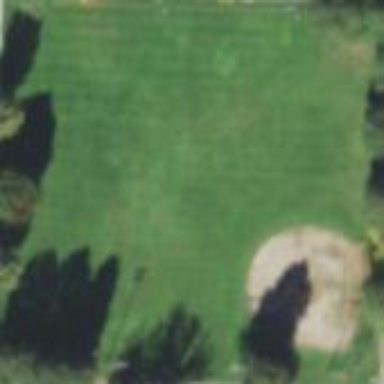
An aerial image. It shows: Baseball pitch for leisure land activities.